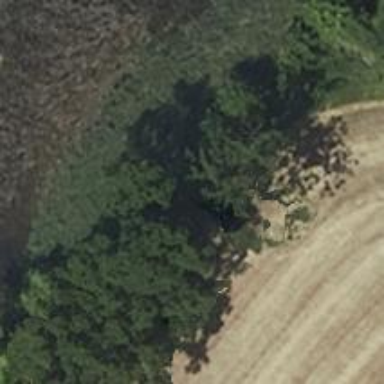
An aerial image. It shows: Row of deciduous broadleaved trees.